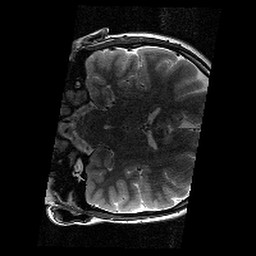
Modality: T2w
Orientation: coronal
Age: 12
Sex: female
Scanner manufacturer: siemens
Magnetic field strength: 3 T
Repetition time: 9.23 s
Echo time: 0.067 s